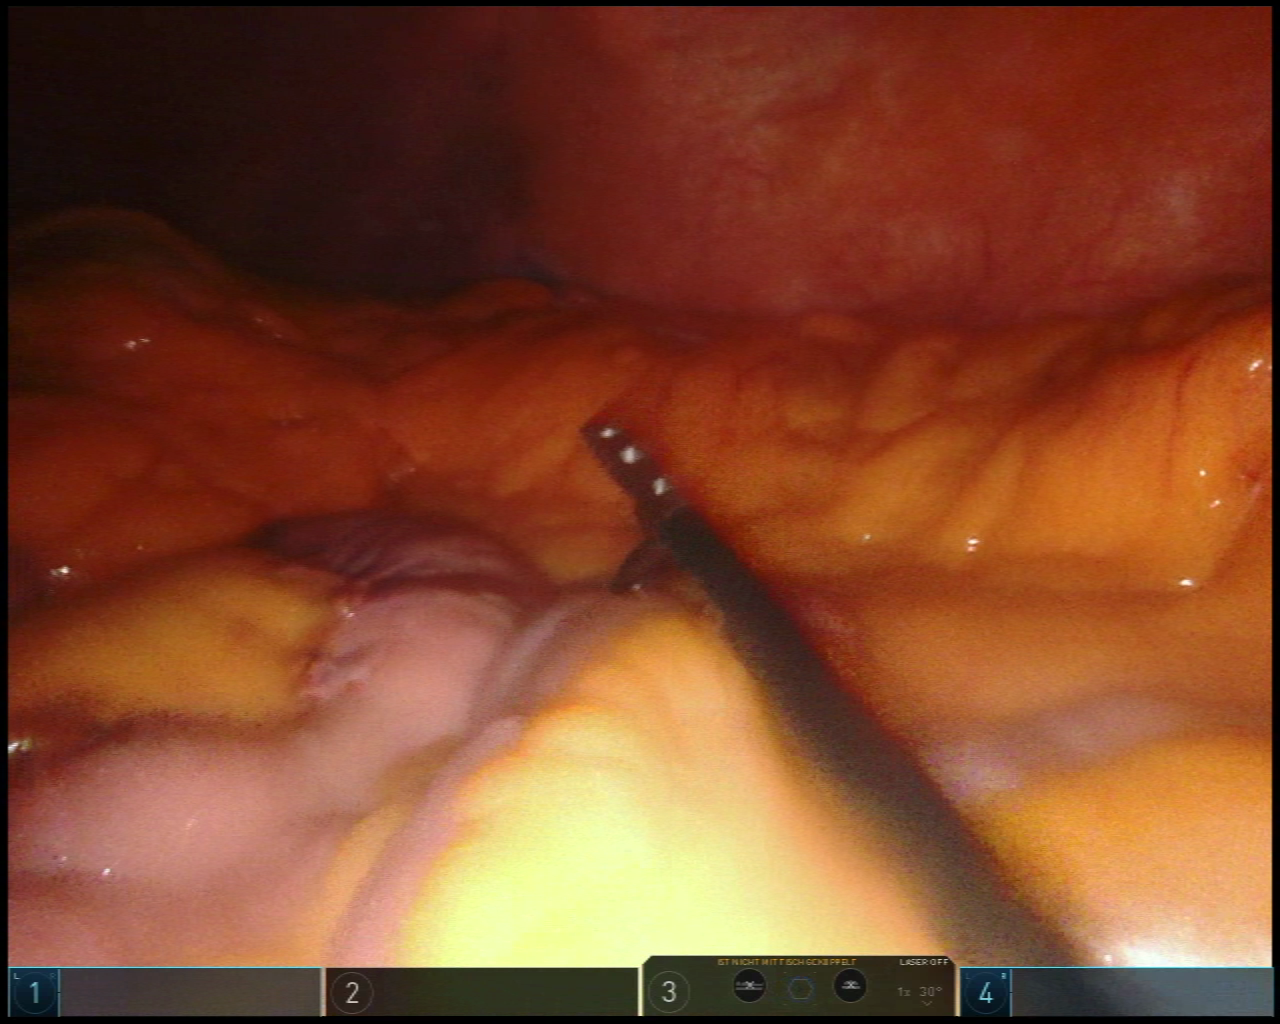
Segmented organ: small_intestine
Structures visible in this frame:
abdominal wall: yes
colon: no
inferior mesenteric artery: no
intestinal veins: no
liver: no
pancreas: no
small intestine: yes
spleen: no
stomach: no
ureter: no
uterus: no
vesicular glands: no